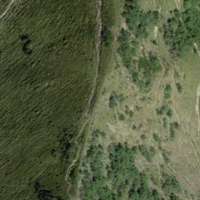
EUNIS habitat code: 23
Species observed at this site:
Alnus alnobetula